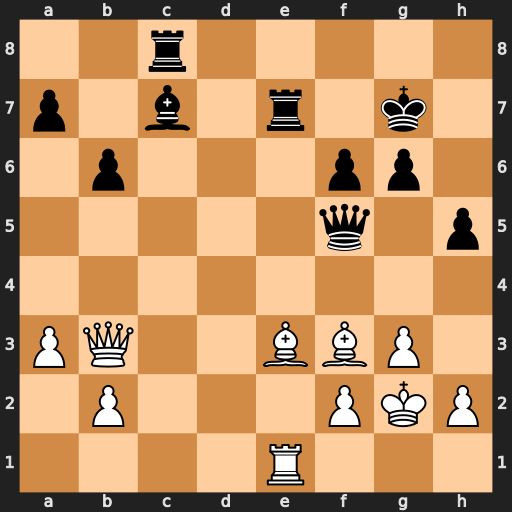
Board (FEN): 2r5/p1b1r1k1/1p3pp1/5q1p/8/PQ2BBP1/1P3PKP/4R3
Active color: w
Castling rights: -
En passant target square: -
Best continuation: Bh6+ Kxh6 Rxe7